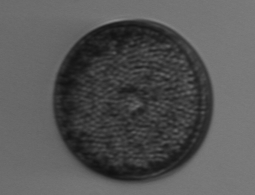
Label: Coscinodiscus